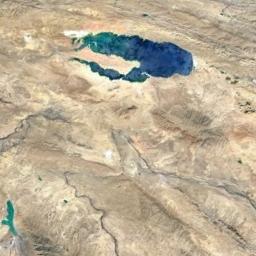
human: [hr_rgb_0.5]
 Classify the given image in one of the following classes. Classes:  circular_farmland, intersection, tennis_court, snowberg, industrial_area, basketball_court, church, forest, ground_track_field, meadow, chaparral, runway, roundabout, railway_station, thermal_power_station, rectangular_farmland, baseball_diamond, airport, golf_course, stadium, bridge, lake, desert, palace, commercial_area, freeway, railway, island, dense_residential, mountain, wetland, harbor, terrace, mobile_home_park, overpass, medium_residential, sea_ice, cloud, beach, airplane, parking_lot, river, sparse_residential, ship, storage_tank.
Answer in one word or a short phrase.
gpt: lake